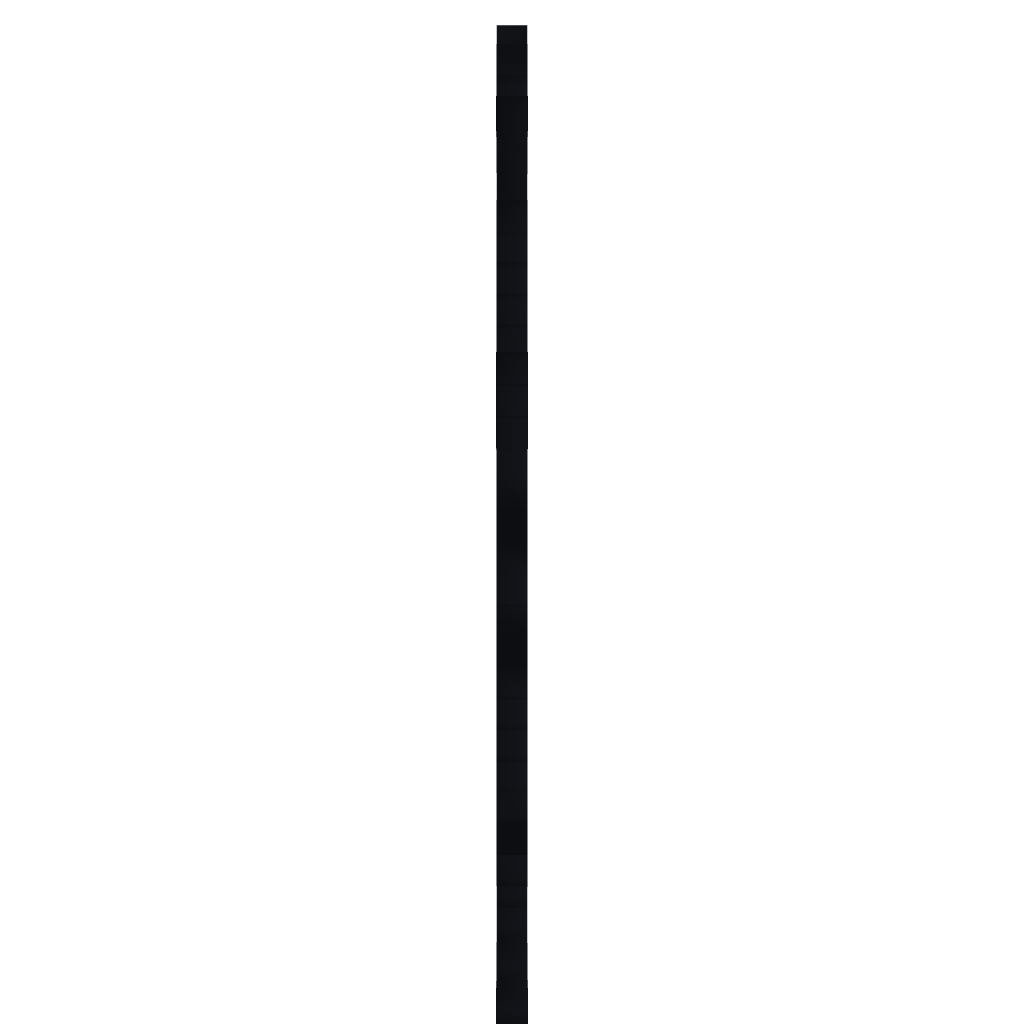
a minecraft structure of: Armor From Castlevania 1